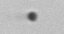
Label: nanoplankton_mix